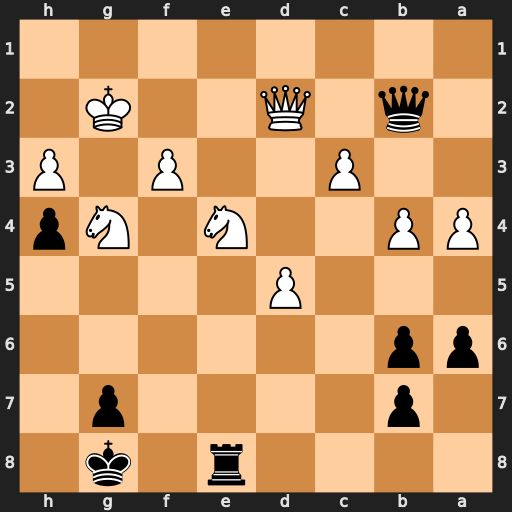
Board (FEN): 4r1k1/1p4p1/pp6/3P4/PP2N1Np/2P2P1P/1q1Q2K1/8
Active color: b
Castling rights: -
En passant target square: -
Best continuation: Qxd2+ Nxd2 Re2+ Kf1 Rxd2